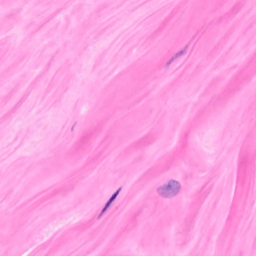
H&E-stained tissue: Breast